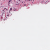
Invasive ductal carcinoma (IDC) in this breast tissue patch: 1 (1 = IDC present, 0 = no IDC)